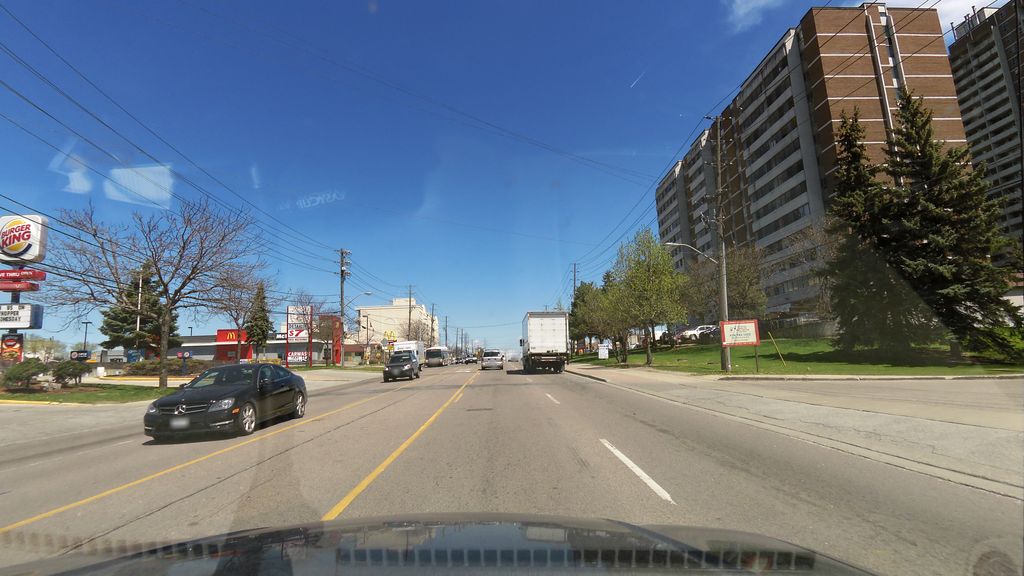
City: toronto